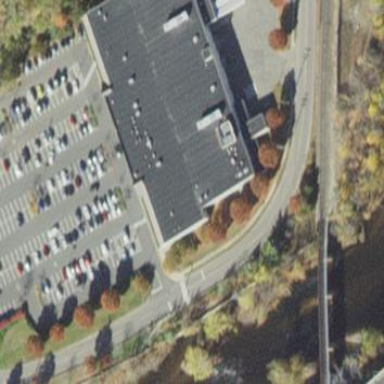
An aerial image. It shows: Supermarket located in building.